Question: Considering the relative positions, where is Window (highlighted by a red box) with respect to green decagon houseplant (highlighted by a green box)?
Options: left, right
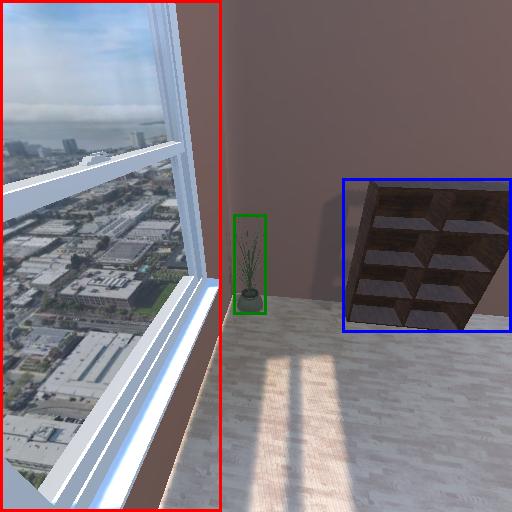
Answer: left